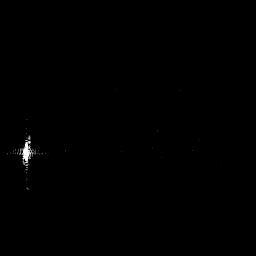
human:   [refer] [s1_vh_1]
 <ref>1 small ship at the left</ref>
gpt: <box>[[7, 55, 12, 63, 0]]</box>